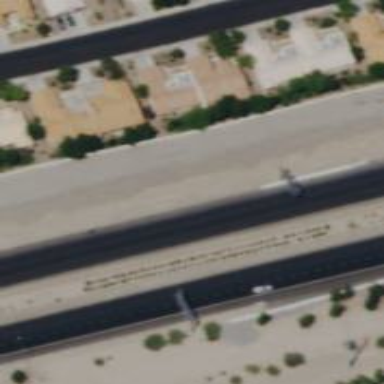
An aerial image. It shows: Asphalt motorway.